Question: I am creating a simple laravel 8 registration page. I got the error was what I tried so far I attached below enclosed with the screenshot image

'''
<form action="{{route('store')}}" method="POST">
@csrf
<div class="form-group">
<div class="col-sm-12">
<h2 style="text-align: center; color: blue">Student Details</h2>
</div>
</div>
<hr/>
<div class="row">
<div class="form-group col-md-6">
<label>Student Name</label>
<input type="text" name="studname" class="form-control" id="stname" placeholder="Student Name">
</div>
<div class="form-group col-md-6">
<label>Course</label>
<input type="text" name="course" class="form-control" id="course" placeholder="Course">
</div>
<div class="form-group col-md-6">
<label>Fee</label>
<input type="text" name="fee" class="form-control" id="fee" placeholder="Fee">
</div>
<div class="form-group col-md-6" align="center">
<Button class="btn btn-success" style="width: 80px;">Submit</Button>
</div>
</div>
</form>
<div>
'''
'''
Route::get('/', [App\Http\Controllers\StudentController::class, 'index']);
Route::post('index', [App\Http\Controllers\StudentController::class, 'store']);
'''
'''
public function index()
{
return view('index');
}
public function create()
{
return view('create');
}
public function store(Request $request)
{
$request->validate([
'studname' => 'required',
'course' => 'required',
'fee' => 'required',
]);
Student::create($request->all());
return redirect()->route('index')
->with('success','Student created successfully.');
}
'''
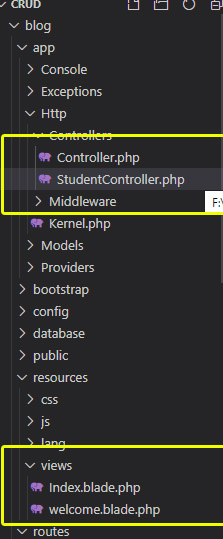
Answer: {{route('store')}} means route name. So you need to give a name to your route.
'''
Route::post('index', [App\Http\Controllers\StudentController::class, 'store'])->name('store')
'''